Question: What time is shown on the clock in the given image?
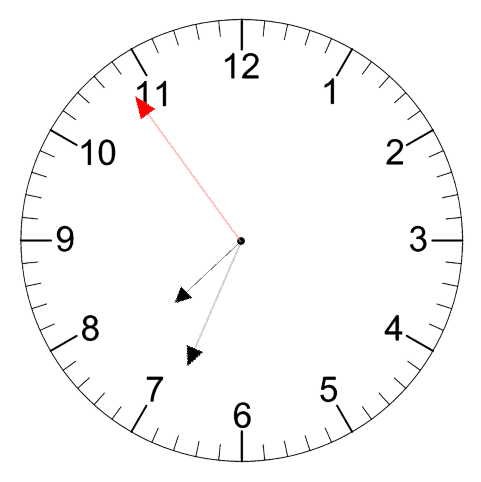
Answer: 07:33:54